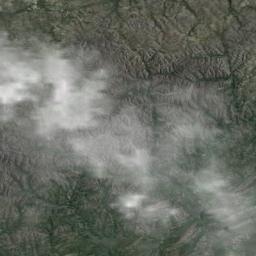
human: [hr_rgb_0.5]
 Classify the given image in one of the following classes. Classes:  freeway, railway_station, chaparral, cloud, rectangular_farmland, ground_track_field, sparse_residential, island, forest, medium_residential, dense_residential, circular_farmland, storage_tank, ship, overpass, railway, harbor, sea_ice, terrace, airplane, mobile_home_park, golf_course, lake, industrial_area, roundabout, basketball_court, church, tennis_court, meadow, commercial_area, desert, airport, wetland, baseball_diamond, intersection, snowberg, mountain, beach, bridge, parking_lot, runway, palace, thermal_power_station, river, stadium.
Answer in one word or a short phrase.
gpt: cloud